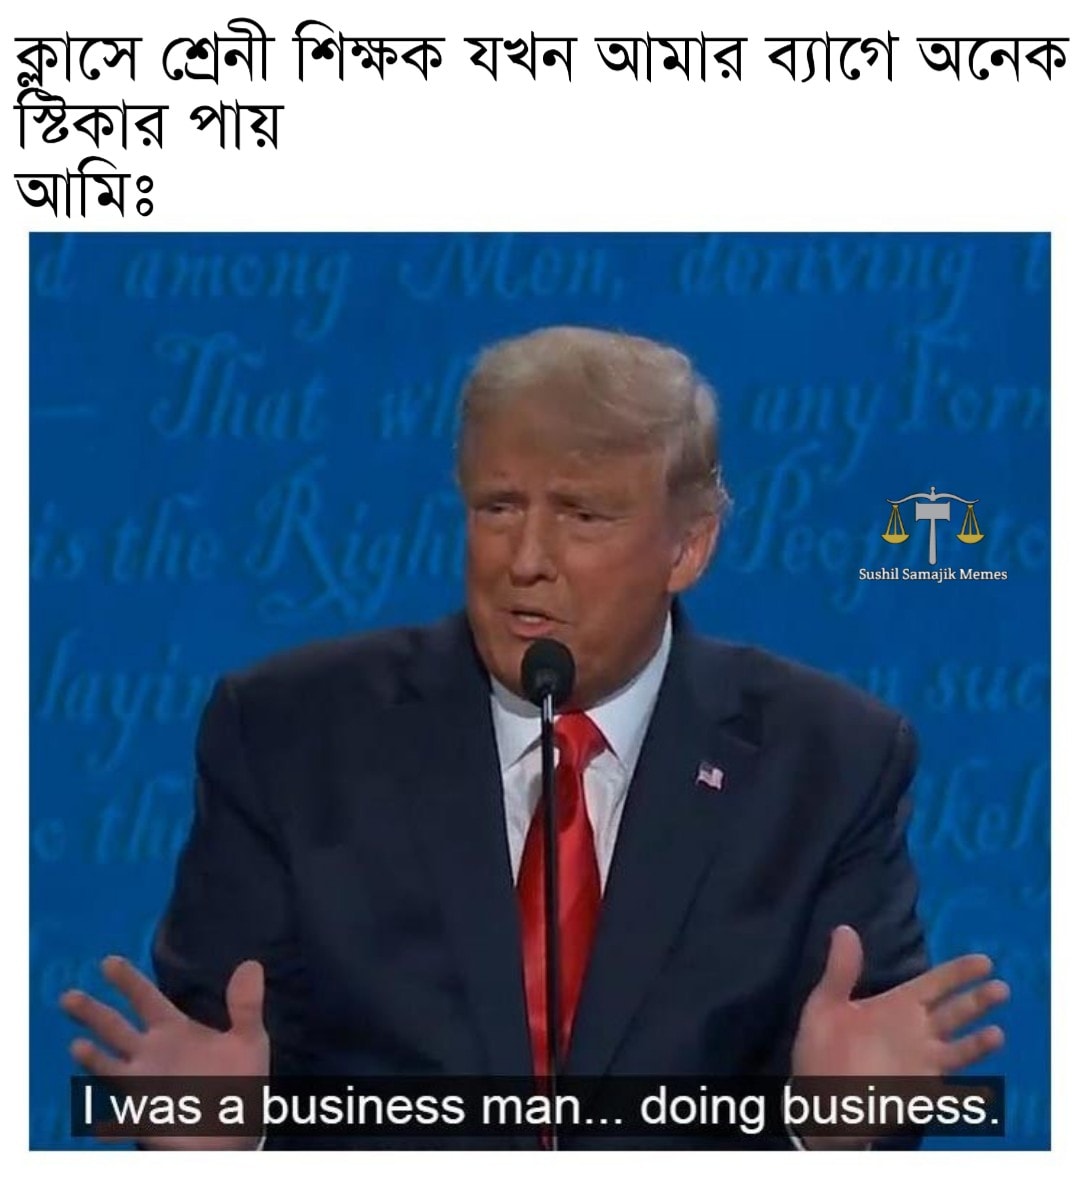
Caption: ক্লাসে শ্রেনী শিক্ষক যখন আমার ব্যাগে অনেক স্টিকার পায়     আমিঃ     I was a business man... doing business.
Label: non-hate